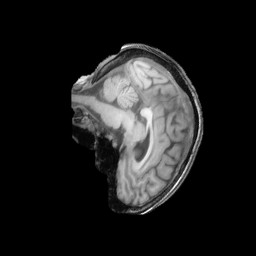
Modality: T1w
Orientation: sagittal
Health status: ill
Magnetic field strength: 3 T